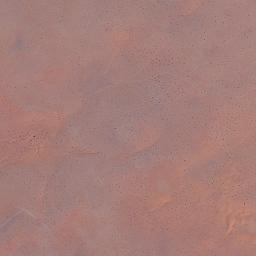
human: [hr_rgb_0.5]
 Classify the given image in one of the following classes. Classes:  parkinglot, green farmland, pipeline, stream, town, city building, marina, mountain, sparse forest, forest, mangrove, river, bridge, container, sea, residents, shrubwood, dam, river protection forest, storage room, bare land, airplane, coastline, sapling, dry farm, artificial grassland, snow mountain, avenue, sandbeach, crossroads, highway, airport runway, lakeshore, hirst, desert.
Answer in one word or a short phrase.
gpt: desert